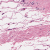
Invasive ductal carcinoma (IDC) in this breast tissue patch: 0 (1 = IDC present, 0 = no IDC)